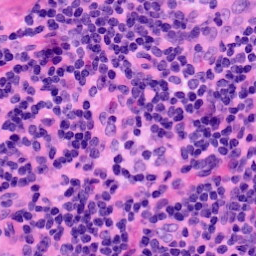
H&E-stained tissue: LymphNode